Question: I have a iPad app (XCode4.6, iOS 6.2, ARC and Storyboards). I have a CoreData store which looks like this:

I need to access both tables given the key from the AppointmentsInfo table. Core Data doesn't use joins, so I'm thinking something like this:
'''
"aApptKey = %@ and CLientInfo.ClientKey = %@"
'''
What does the working predicate look like?
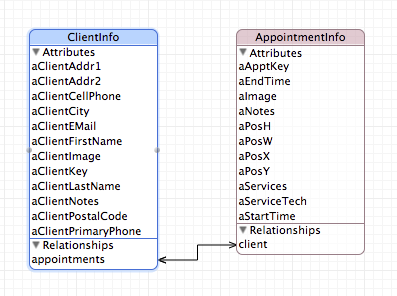
Answer: It would be something like this:
'''
NSPredicate *predicate = [NSPredicate predicateWithFormat:@"aApptKey == %@ && client.aClientKey == %@", obj1, obj2];
'''